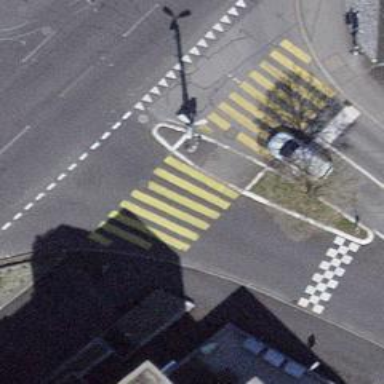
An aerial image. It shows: Kerb barrier.